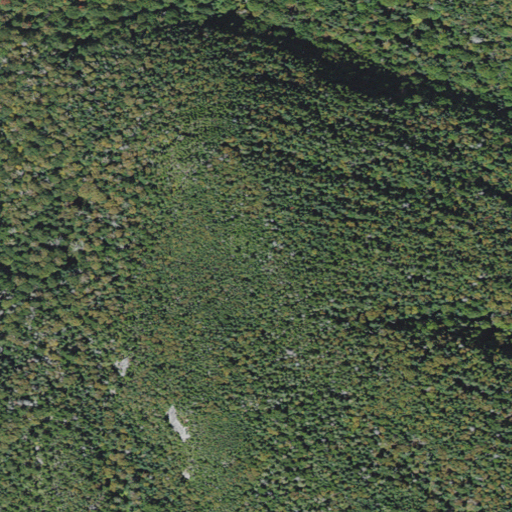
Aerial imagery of mountain in Vermont named Baby Stark Mountain containing evergreen forest and deciduous forest